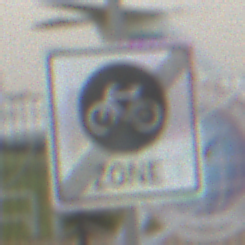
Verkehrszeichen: EndeFahrradzone
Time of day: MorningAfternoon
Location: Outdoor (Suburban)
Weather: Overcast
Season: NotSpecified
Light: Natural